Question: I have an app which uses asset catalogs to config app icons. Because it's an iPhone only app, I did't config any iPad icon.

However, when I install my app on an iPad, the icon and the launch image go blank.
Does this mean that I should use old style naming convention instead of asset catalogs, or I should fill all icons including that of iPad?
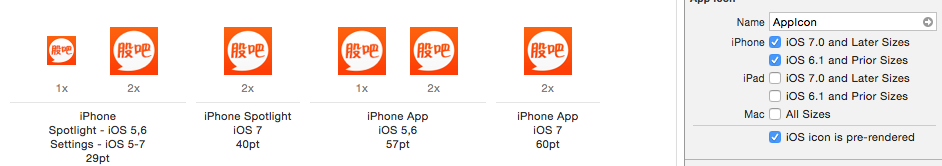
Answer: You'll need to add icons for iPad as well.